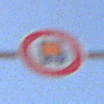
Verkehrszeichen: VerbotKennzeichnungspflichtigeKraftfahrzeugeGefaehrlicheGueter
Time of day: Midday
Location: Outdoor (Nature)
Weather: PartlyCloudy
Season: NotSpecified
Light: Natural